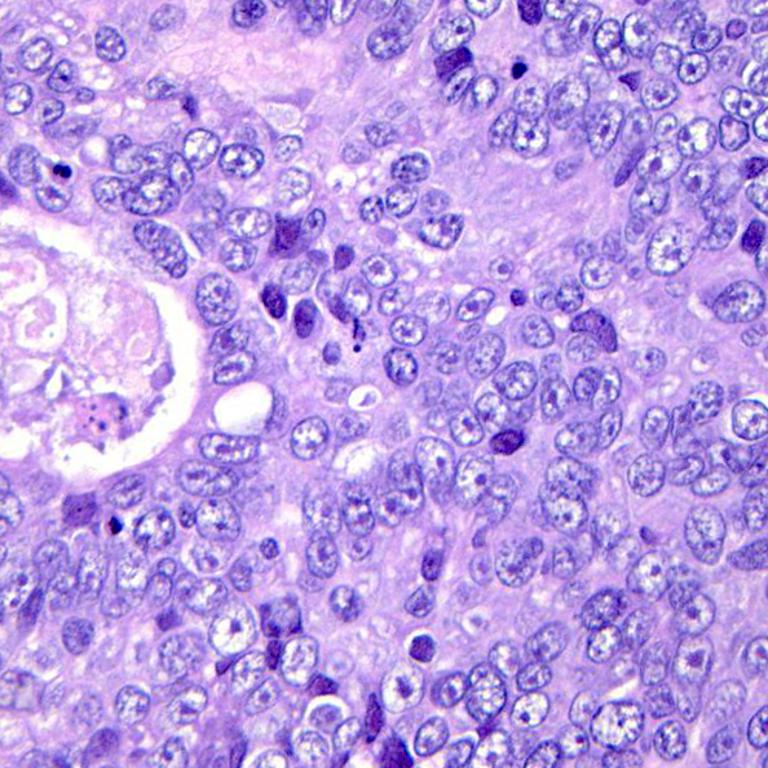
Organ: colon
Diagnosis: adenocarcinomas